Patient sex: M
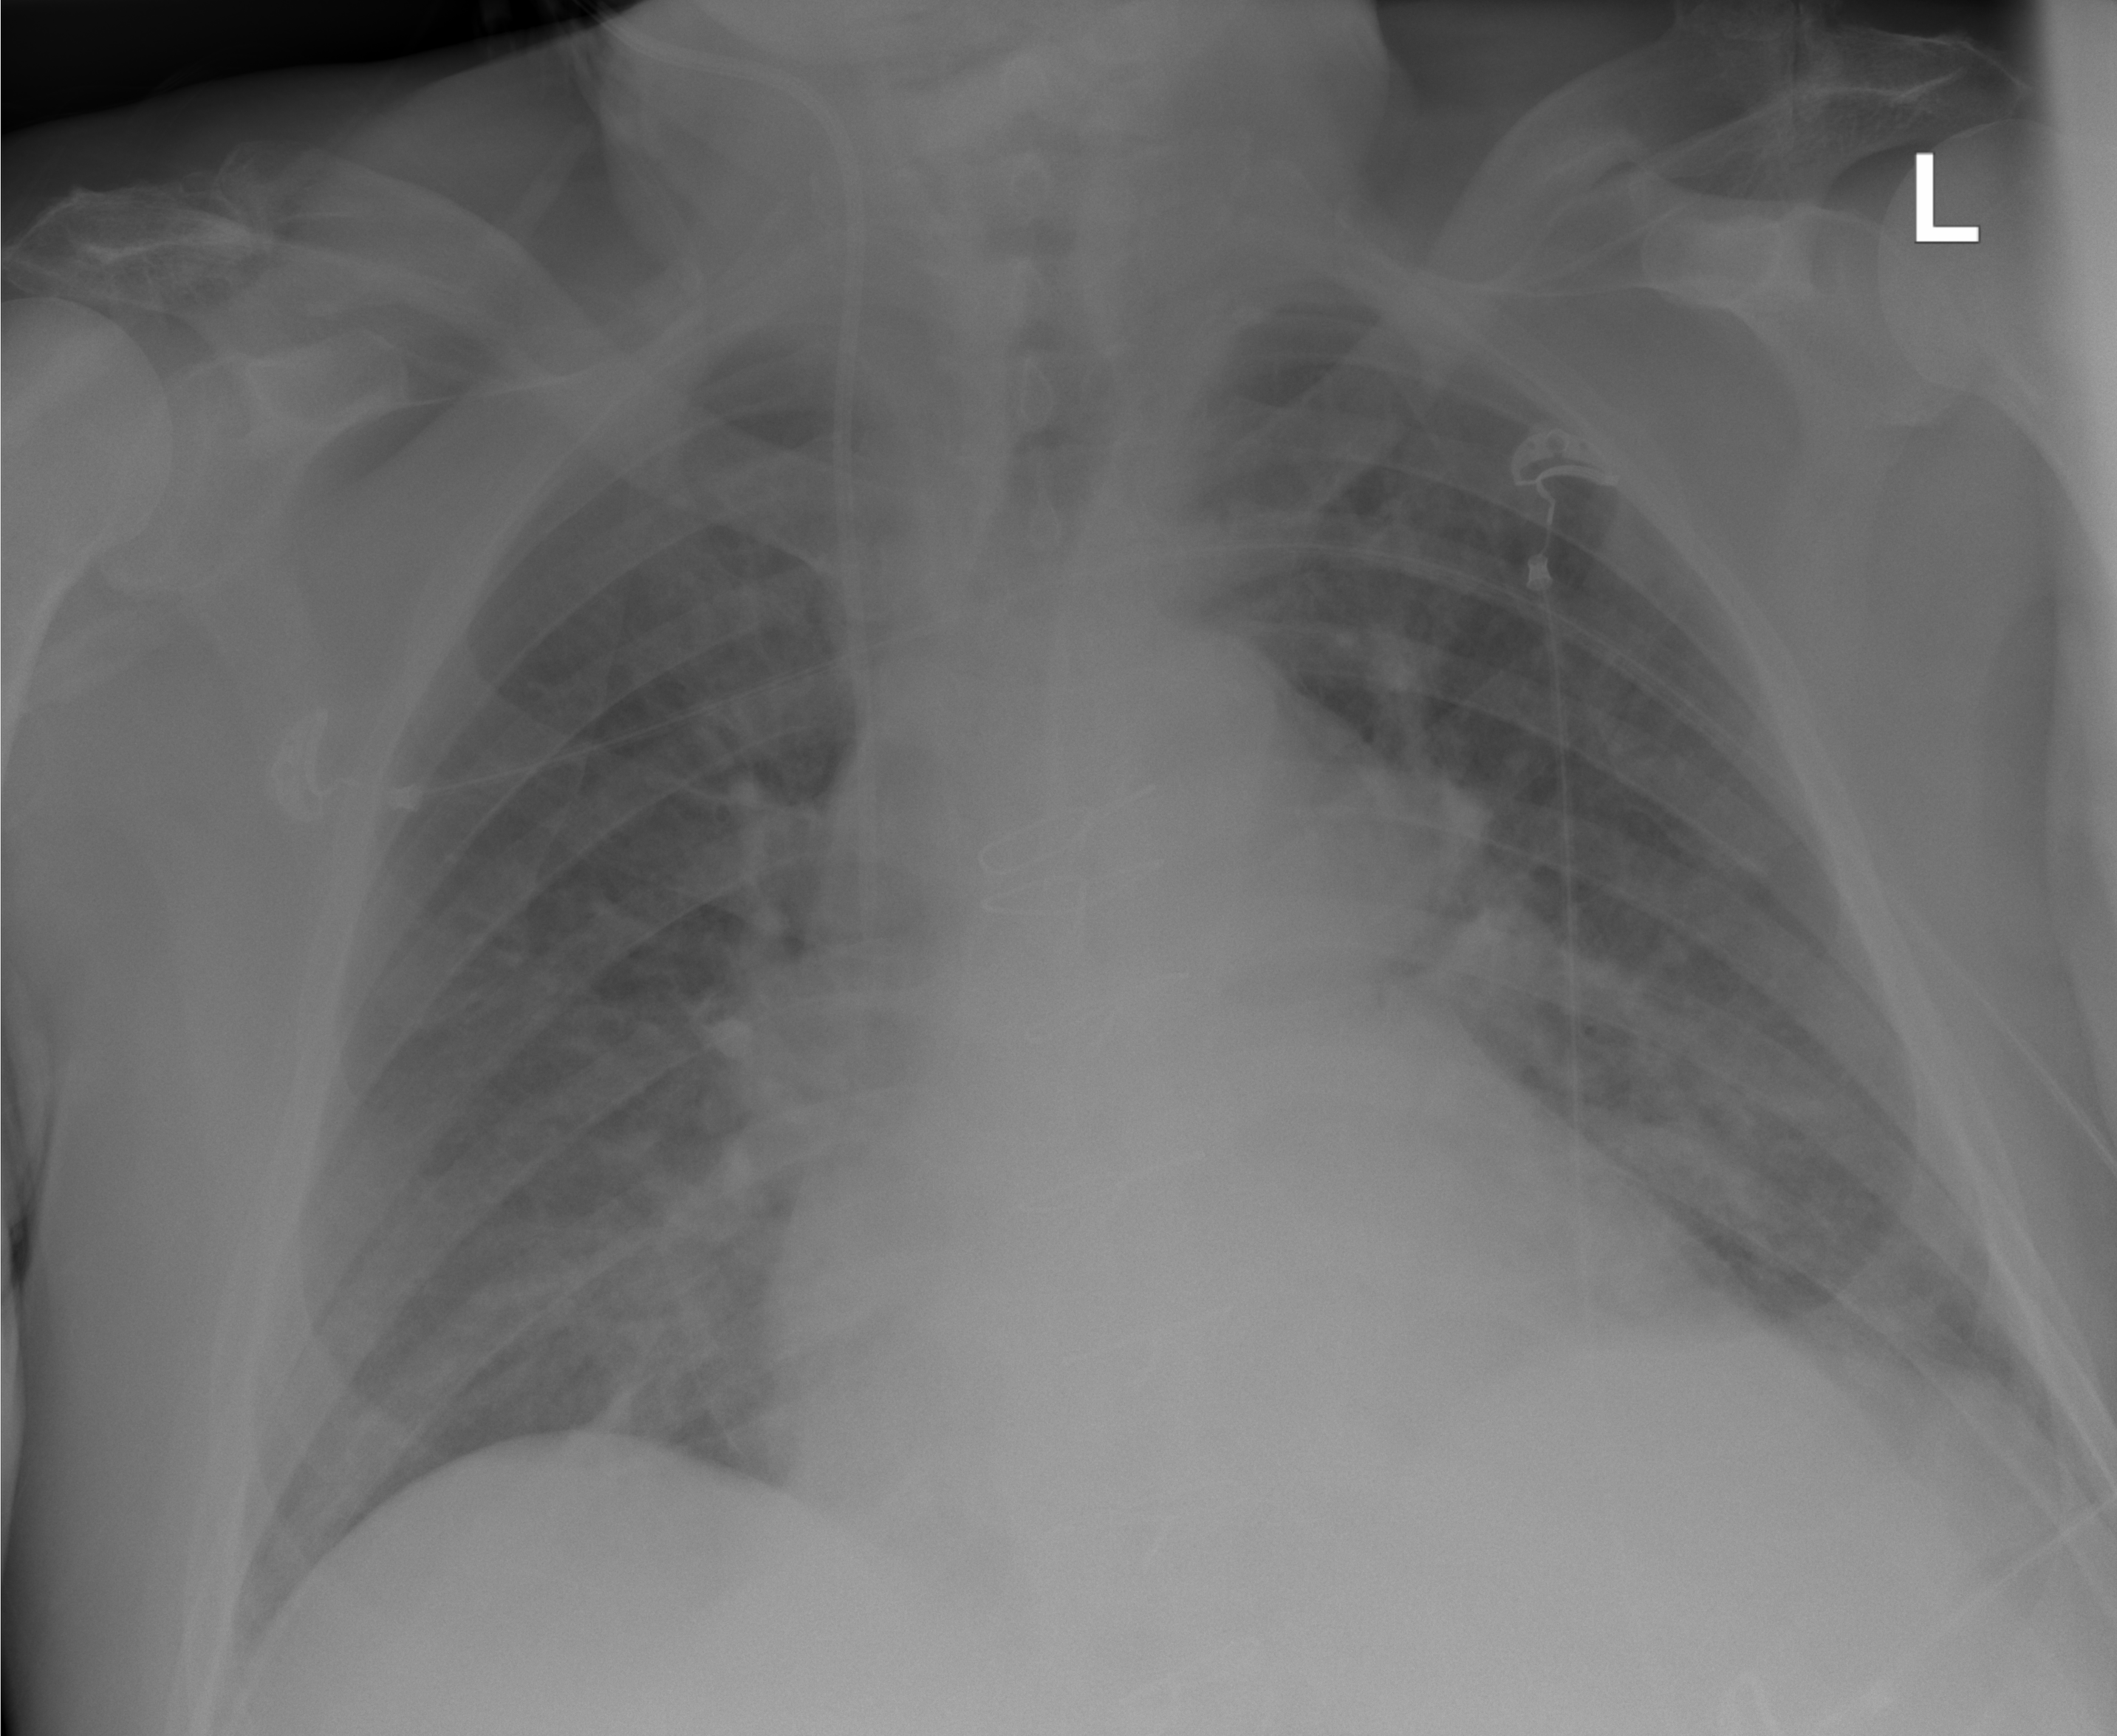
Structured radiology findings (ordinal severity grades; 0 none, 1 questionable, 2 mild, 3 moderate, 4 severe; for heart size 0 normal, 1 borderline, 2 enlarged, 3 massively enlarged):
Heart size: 2
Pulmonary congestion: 2
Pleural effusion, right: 0
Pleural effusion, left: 1
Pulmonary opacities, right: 2
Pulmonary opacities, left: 2
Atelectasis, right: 2
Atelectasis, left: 2